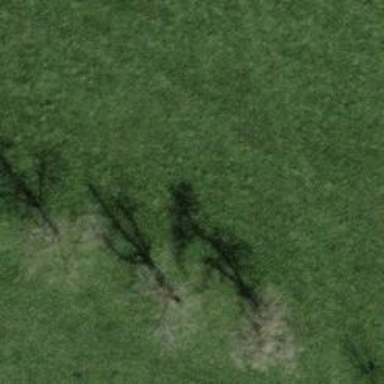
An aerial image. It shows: Single tag "natural: tree."